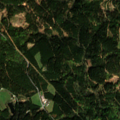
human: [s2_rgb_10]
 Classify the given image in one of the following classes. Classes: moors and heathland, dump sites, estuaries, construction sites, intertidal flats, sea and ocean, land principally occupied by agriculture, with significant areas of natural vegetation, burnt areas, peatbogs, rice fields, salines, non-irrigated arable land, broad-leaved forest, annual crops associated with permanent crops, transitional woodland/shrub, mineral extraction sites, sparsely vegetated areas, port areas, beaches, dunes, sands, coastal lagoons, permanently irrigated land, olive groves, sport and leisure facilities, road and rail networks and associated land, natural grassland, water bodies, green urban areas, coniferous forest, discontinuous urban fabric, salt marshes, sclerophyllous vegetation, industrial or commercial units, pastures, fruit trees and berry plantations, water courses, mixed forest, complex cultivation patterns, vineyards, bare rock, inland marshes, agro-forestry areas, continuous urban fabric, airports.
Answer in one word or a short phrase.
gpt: pastures, land principally occupied by agriculture, with significant areas of natural vegetation, coniferous forest, mixed forest